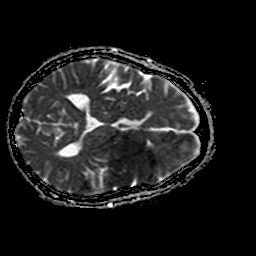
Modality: ADC
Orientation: axial
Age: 54
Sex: female
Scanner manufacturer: philips
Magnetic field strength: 1.5 T
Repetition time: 3.686 s
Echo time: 0.09411 s